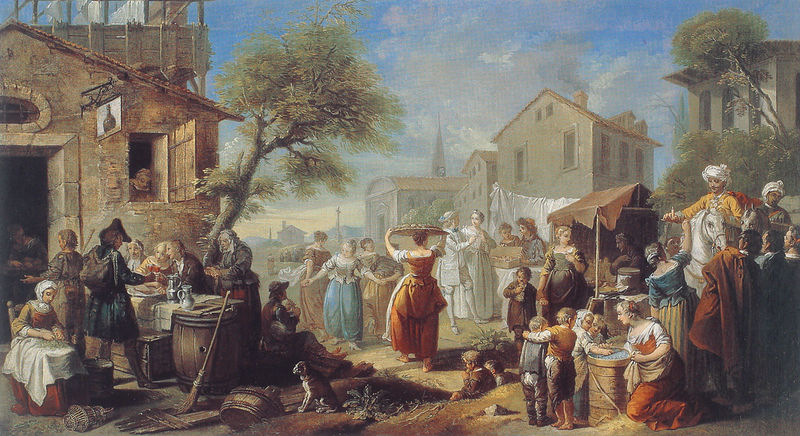
Titel: Dorfmarkt
Künstler: Étienne Jeaurat
Institution: Paris, Galerie Didier Aaron
Schlagwörter: baum, blau, himmel, schatten, wolken, bäume, frauen, gelb, menschen, stadt, wäsche, braun, bunt, fenster, hell, kleider, licht, männer, straße, haus, hund, hunde, rot, flasche, gelage, kneipe, lokal, trinken, wirtschaft, stein, tablett, öl, häuser, kirche, tücher, genre, kinder, pferd, reiter, turm, krug, farbig, wäscheleine, markt, ölgemälde, essen, wein, nähen, korb, näherin, brot, besen, schild, kirchenturm, stand, fass, mittelalter, fässer, turban, gasthaus, wirtshaus, steinhaus, schenke, buden, böttcher, genrebilg, strassegemälde, kneiüe